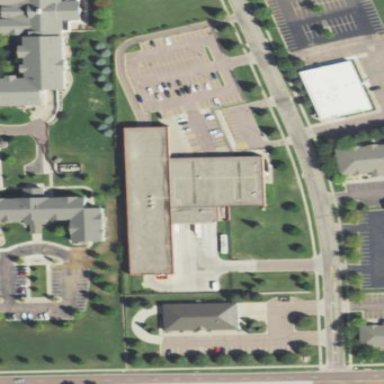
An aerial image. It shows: Public building.